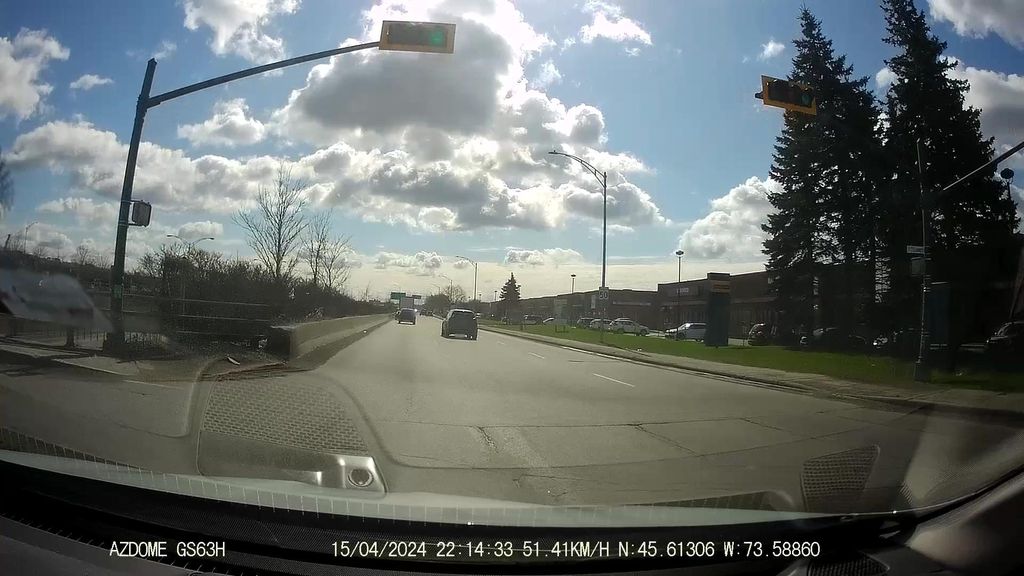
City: montreal